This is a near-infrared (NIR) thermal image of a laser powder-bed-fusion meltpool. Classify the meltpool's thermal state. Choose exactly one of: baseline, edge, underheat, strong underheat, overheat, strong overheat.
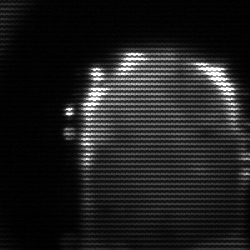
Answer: baseline